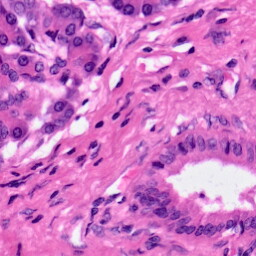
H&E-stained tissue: Pancreatic